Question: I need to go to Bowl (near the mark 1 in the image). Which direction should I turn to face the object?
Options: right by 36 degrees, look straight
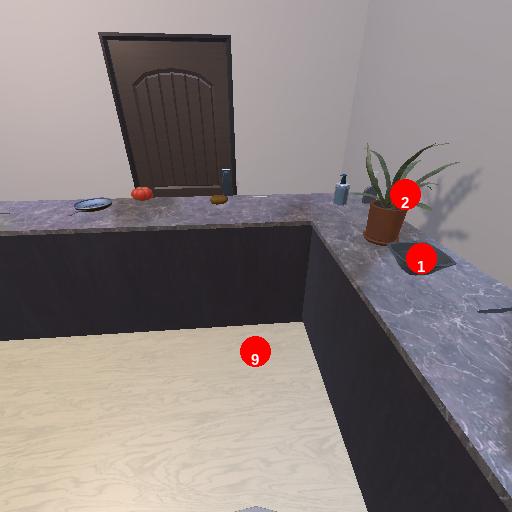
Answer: right by 36 degrees